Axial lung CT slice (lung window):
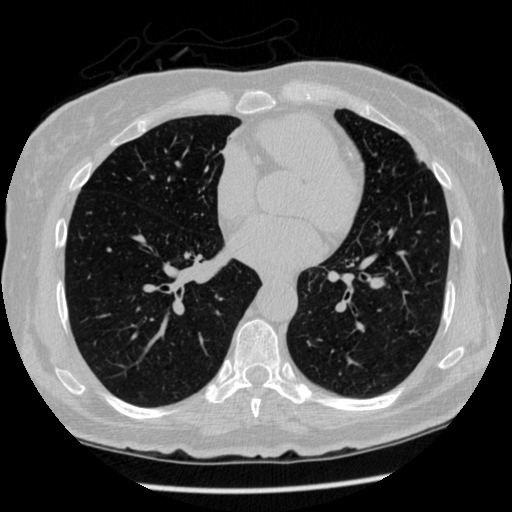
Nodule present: no